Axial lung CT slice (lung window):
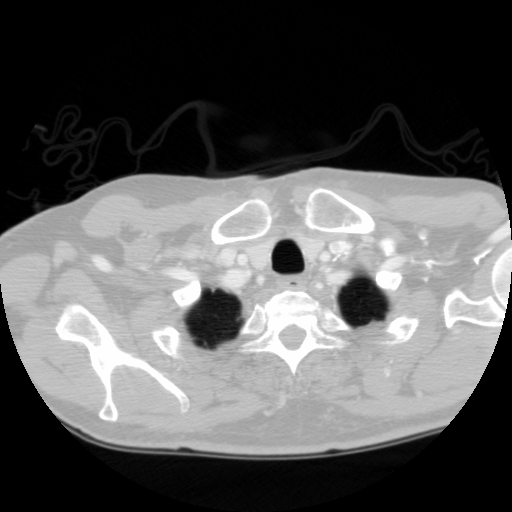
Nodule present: no